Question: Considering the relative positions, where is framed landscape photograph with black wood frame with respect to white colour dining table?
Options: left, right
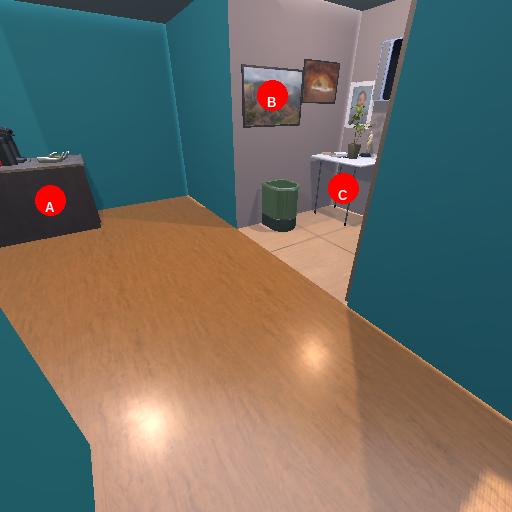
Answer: left